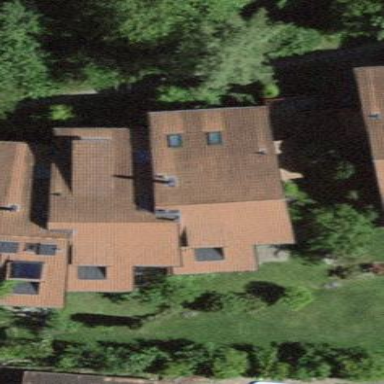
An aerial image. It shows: Simple house.